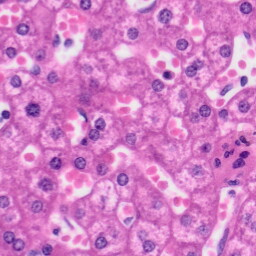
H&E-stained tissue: Liver